Question: I'm doing an assignment where we have to use mapping with GUI to do a simple Country and Capital search. The user inputs the Country, and Capital, then pushes the add button and it adds those to the map. After being added, they can search for the Country with the search box. It's hinted at that I should use a Map instance to store the values, and to name that instance countries. Once the user inputs the Country they are searching for in the search field, it will highlight that countries capital amongst the other capitals in the list on the right. I'm very lost on how to begin this. I have the gui complete, but the coding behind the other part is what baffles me, I'm not sure how to begin.
This is what my gui looks like.
Also, how do I get rid of those Item 1, Item 2 and so on by default?
Any help is appreciated, I'm just really stuck right now.
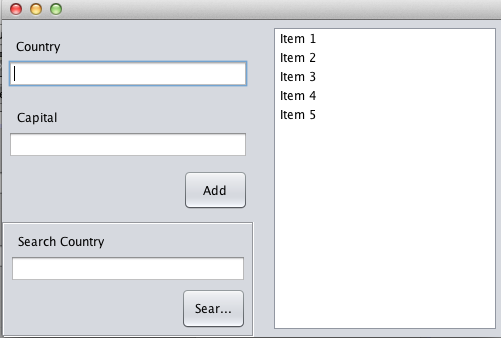
Answer: Just for example. Try calling these method where your action is performed
'''
public class hashMap {
HashMap<String, String> hashMap;
public hashMap(){
hashMap=new HashMap<String,String>();
}
public void insert(String country,String city){
hashMap.put(country, city);
}
public String get(String key){
return hashMap.get(key); //this will return the city of the country
}
}
'''
and for JTextArea, set it as empty. Then display using .setText(get(counrty)); method like shown.